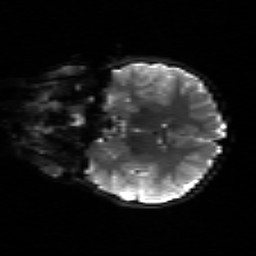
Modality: sbref
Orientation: coronal
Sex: male
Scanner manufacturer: siemens
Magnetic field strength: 3 T
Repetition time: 5 s
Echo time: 0.071 s